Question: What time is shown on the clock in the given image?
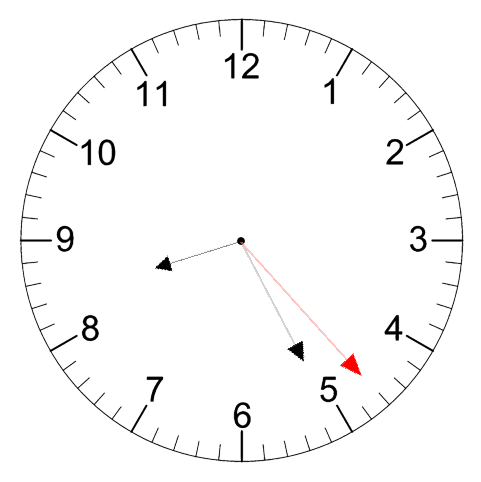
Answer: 08:25:23